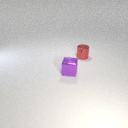
small purple metal cube in front of small red metal cylinder